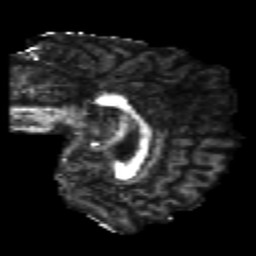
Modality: FA
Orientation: sagittal
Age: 20
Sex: male
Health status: healthy
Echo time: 0.074 s